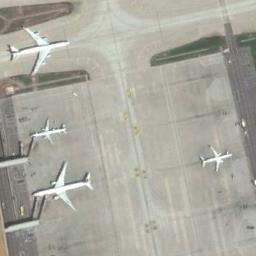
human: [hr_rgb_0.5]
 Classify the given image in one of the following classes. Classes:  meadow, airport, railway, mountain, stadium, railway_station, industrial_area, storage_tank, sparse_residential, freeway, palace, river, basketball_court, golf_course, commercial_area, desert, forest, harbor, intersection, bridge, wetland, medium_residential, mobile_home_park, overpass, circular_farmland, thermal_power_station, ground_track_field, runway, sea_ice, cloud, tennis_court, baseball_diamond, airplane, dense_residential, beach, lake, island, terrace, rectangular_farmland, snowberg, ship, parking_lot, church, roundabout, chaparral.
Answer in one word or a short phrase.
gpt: airplane